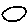
Label: circle